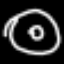
Label: donut